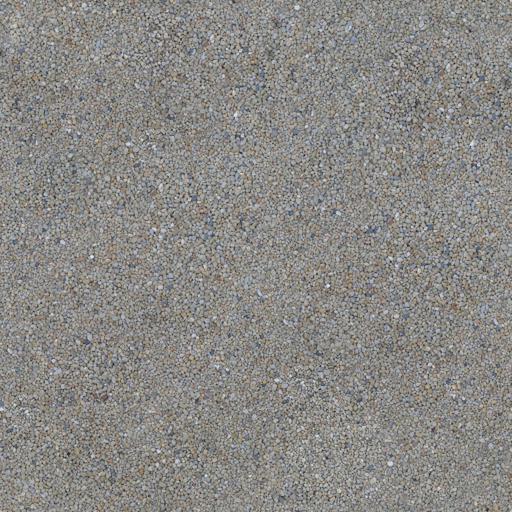
Tags: brown dirt dirty gravel light